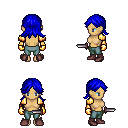
a pixel art fantasy rpg character, female body template, human, tanned skin, gold arm armor, teal pants, blue loose hair, gold gloves, maroon shoes, dagger, four views (front, back, left, right), 2x2 character sprite sheet, small pixel art, hard edges, no anti-aliasing